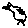
Label: bird